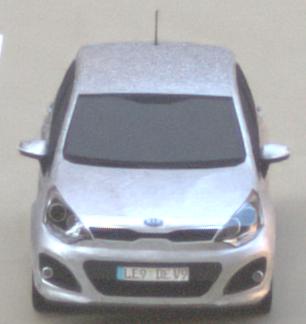
Make: KIA
Model: Rio 1.2
Detailed model: Rio (UB)
Model produced from: 2011/09
Model produced until: 2015/01
Doors: 3
Color: white
Road condition: dry road
Daytime: morning or afternoon
Contrast: medium contrast